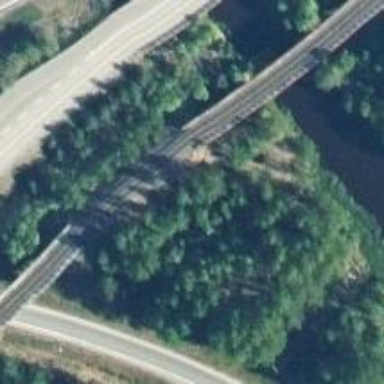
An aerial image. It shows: Railway track.